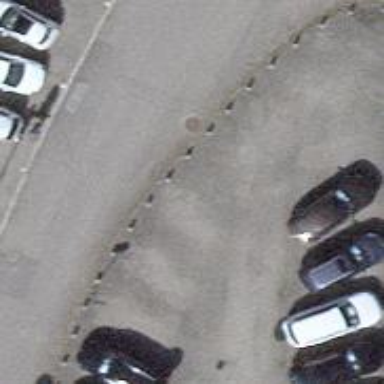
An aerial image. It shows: Bollard barrier.